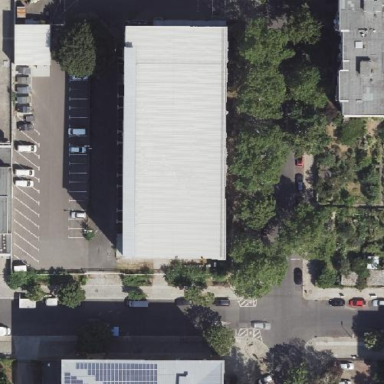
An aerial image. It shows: Service building.